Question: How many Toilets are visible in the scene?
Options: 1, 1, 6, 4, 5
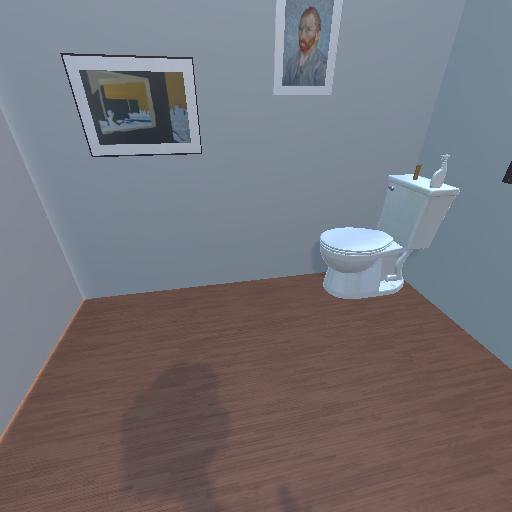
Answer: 1